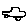
Label: car